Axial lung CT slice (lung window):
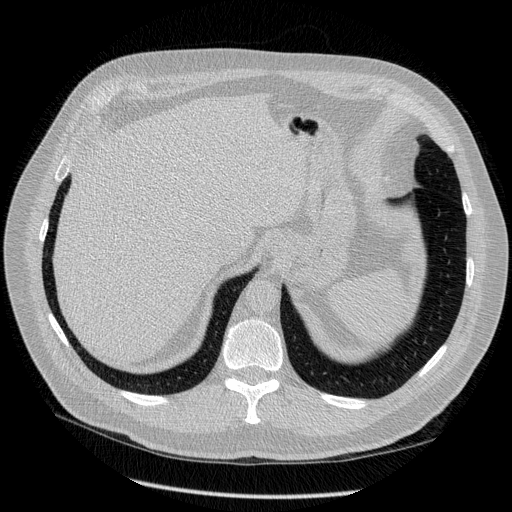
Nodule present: no